Question: Goal:
When I select date for instance 2010-10-22 or 2015-05-15 the calender control will be updated automatically.
Problem:
When I apply this code:
'''
DateTime mtDateTime = DateTime.Now.AddDays(150);
-- cdate_left is the name of the calender control in WPF
cdate_left.SelectedDate = mtDateTime;
'''
the calender control will not be updated.
What should I do?

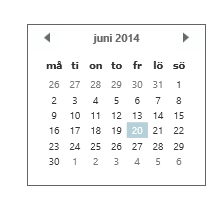
Answer: You should set both <URL> Properties like this
'''
DateTime mtDateTime = DateTime.Now.AddDays(150);
cdate_left.DisplayDate = mtDateTime;
cdate_left.SelectedDate = mtDateTime;
'''